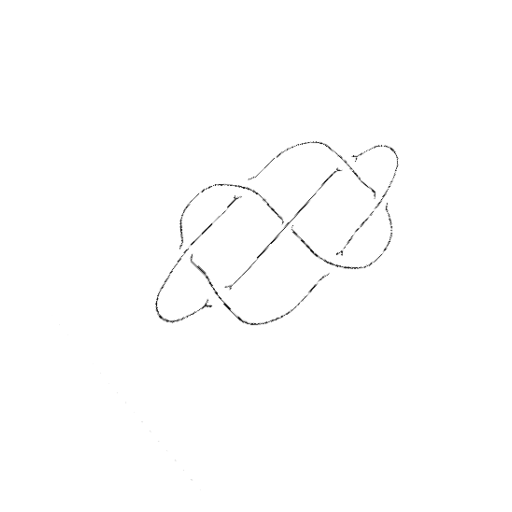
Crossing number: 7